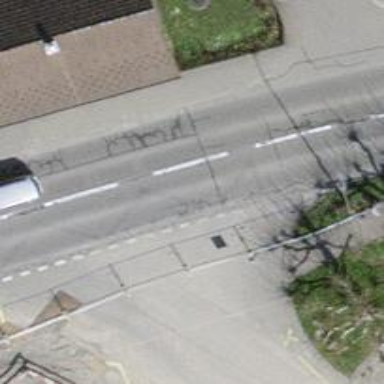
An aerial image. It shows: Bus stop with designated stop position for public transport.